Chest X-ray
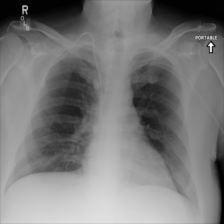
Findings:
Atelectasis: negative
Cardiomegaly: negative
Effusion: negative
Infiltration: negative
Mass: negative
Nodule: negative
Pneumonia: negative
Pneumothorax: negative
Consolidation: negative
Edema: negative
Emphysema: negative
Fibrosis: negative
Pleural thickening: negative
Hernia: negative